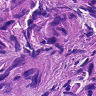
Metastatic tissue present: yes